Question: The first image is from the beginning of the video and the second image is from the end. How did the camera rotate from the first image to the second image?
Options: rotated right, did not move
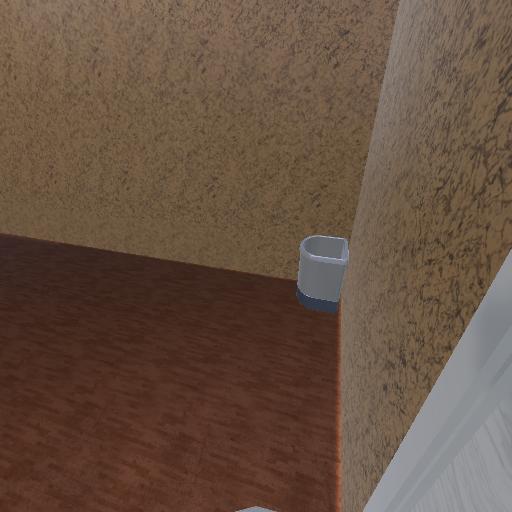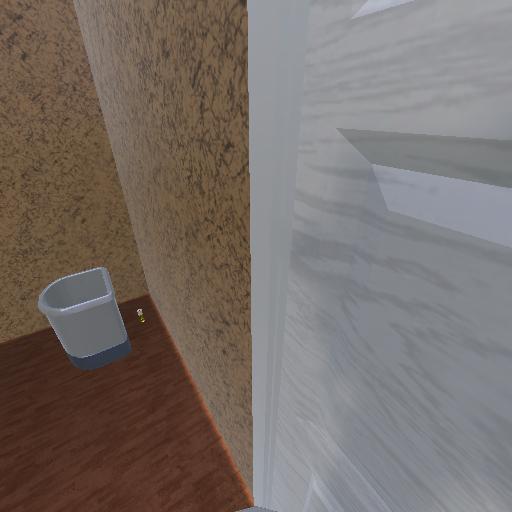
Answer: rotated right